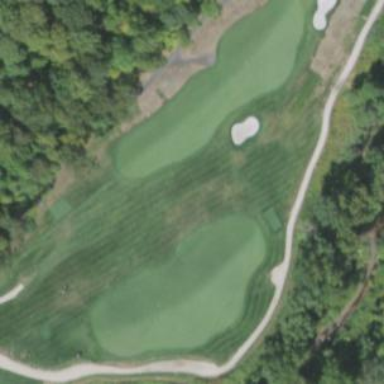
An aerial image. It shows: Grassy area designated as golf fairway.